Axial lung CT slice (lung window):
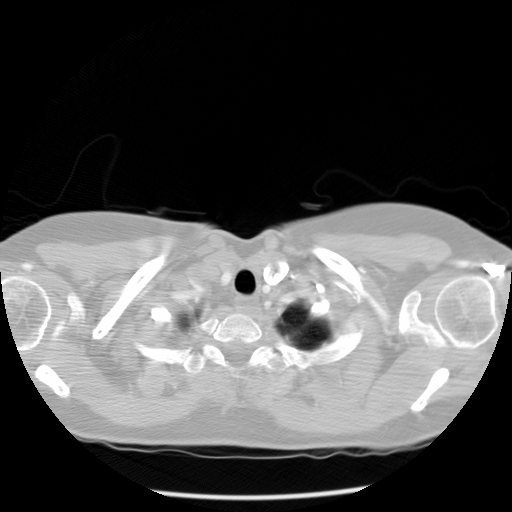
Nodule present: no